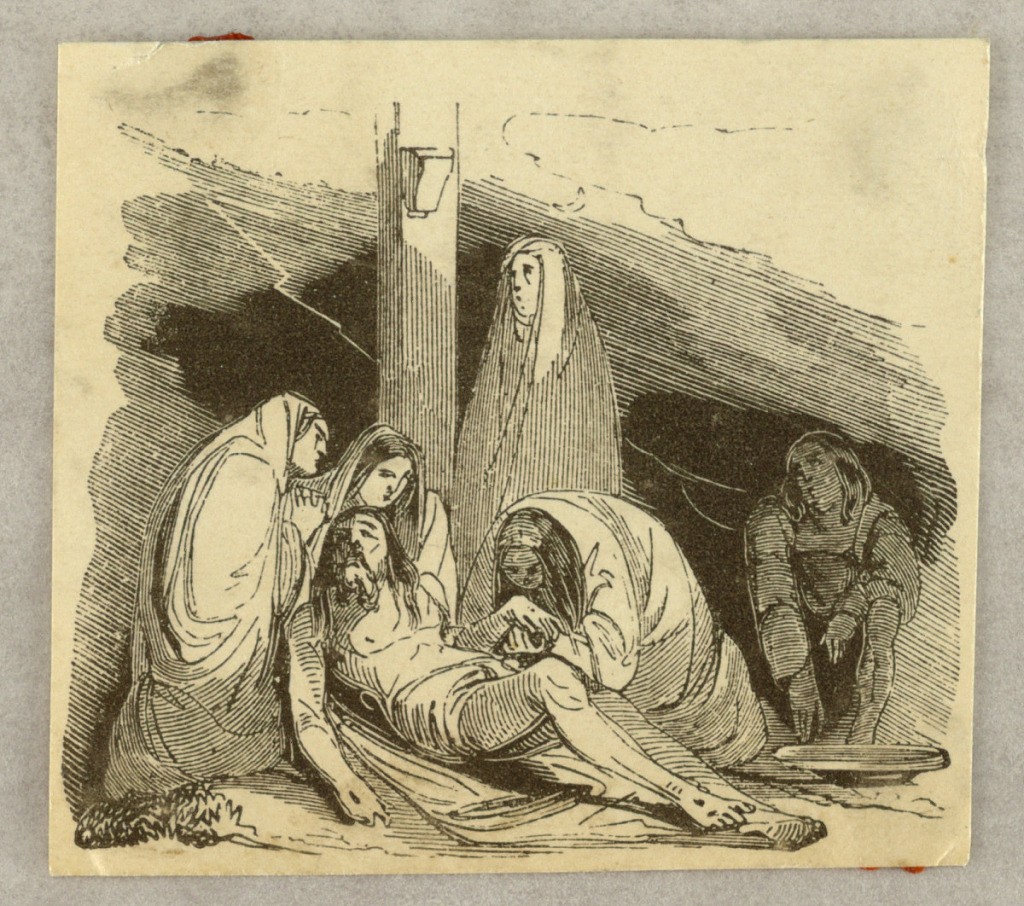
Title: The Deposition
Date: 1840s
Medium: Wood engraving on paper
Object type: Print
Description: Mary Magdalene kissing the hand of the lord whose head is held by the Virgin. St. John and two more women are present.